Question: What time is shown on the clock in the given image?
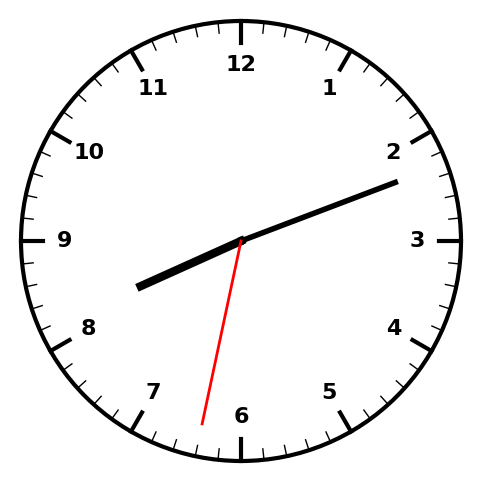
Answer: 08:11:32